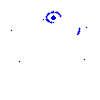
Particle: pion